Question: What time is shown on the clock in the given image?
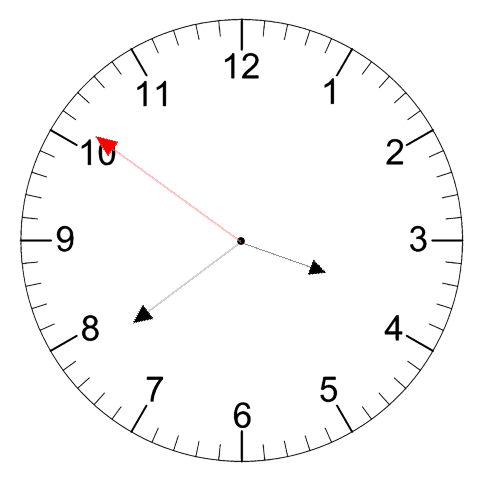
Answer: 03:38:51